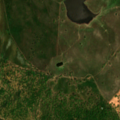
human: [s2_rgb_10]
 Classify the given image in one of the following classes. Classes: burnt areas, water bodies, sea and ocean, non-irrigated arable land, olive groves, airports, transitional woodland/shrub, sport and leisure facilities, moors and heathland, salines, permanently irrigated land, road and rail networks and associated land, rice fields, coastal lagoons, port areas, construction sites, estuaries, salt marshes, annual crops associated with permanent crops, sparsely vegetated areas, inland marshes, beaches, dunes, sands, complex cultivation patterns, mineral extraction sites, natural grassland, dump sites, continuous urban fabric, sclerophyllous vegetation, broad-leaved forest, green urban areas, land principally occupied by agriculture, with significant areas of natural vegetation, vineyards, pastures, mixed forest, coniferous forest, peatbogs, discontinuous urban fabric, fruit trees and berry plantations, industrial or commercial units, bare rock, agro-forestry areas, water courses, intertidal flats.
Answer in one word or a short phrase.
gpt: continuous urban fabric